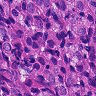
Metastatic tissue present: yes